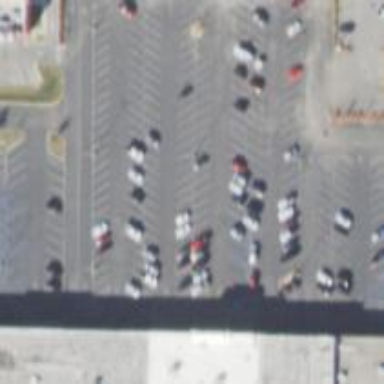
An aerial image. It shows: Parking space is available.